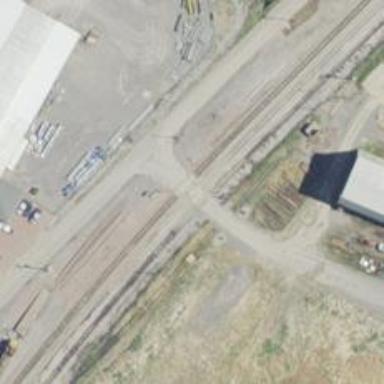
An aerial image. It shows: Railway level crossing.